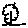
Label: tree